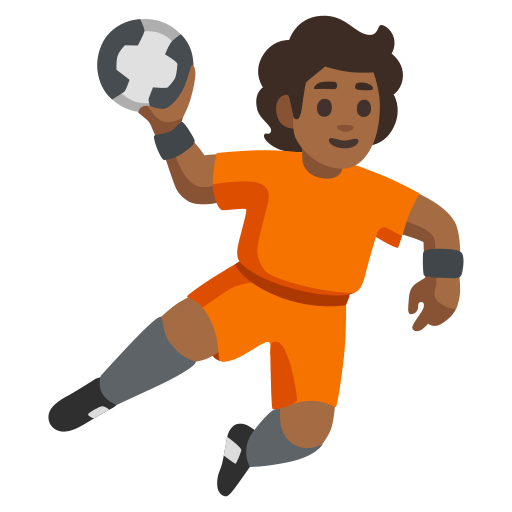
Emoji: 🤾🏾